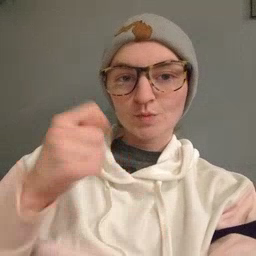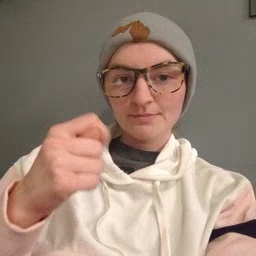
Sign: toy